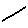
Label: line